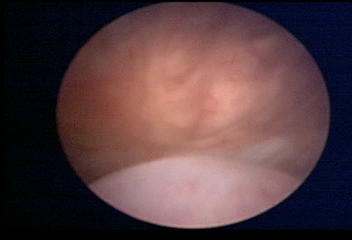
Modality: WLC
Class: Normal mucosa
Bladder cancer association: No